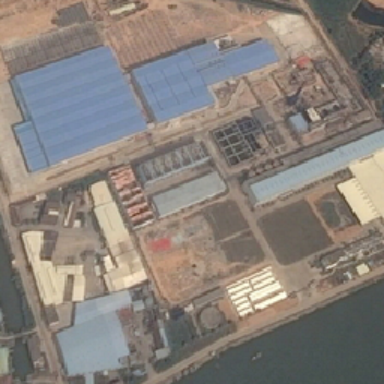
Industrial parks on the street are neatly arranged .